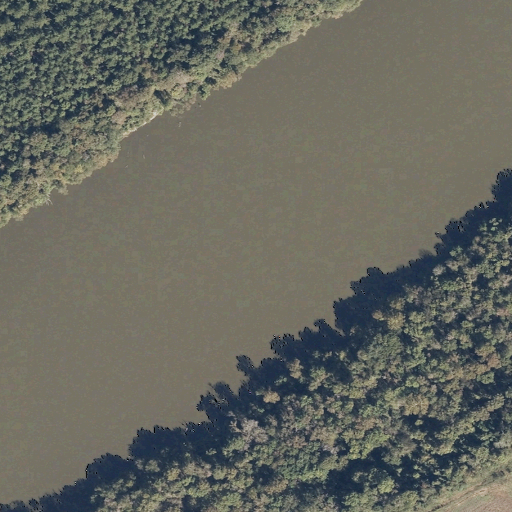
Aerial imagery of bar in Alabama named Fish Trap Bar containing open water, deciduous forest, evergreen forest, mixed forest, woody wetlands, grassland, and pasture